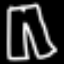
Label: pants